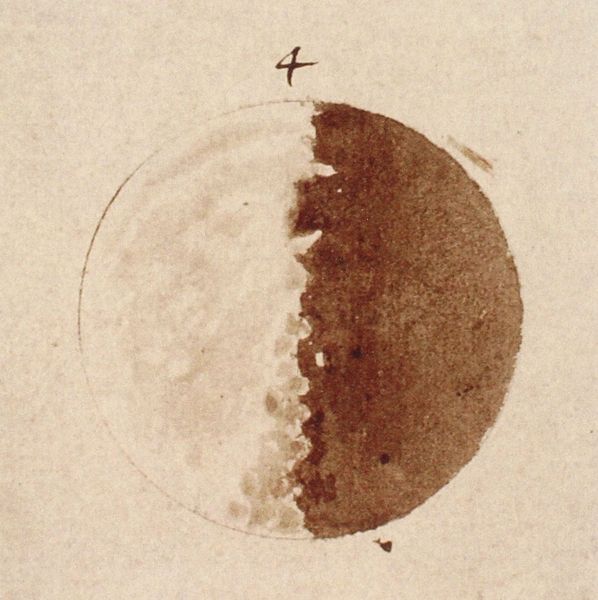
Künstler: Galileo Galilei
Institution: Florenz, Biblioteca Nationale Centrale
Schlagwörter: dunkel, gemälde, schatten, weiß, aquarell, braun, hell, licht, mitte, schwarz, skizze, zeichnung, beige, sonne, blatt, kreis, rund, papier, grafik, sepia, vier, laviert, tusche, mond, hälfte, halbmond, kugel, fleck, flecken, serie, halb, scheinen, vollmond, wissenschaft, tuschezeichnung, schattenseite, zirkel, brechung, beobachtung, geteilt, begleiter, gallileo, abnehmend, zunehmend, 4, abgewand, mondphasen, mondphase, trabant